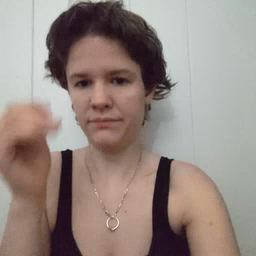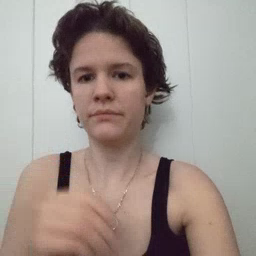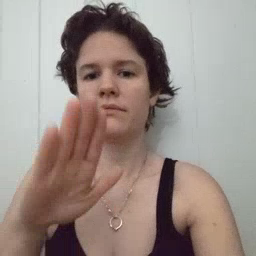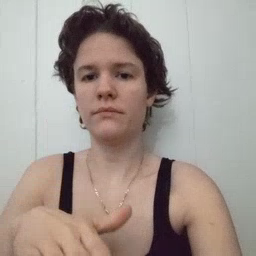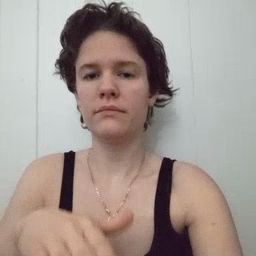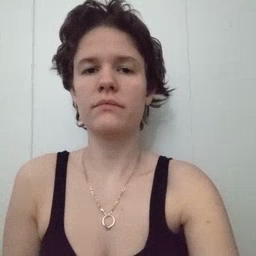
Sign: on